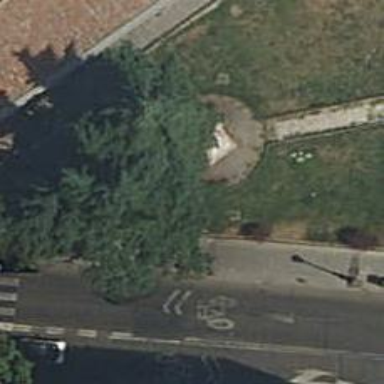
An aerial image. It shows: Memorial featuring statue.